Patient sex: M
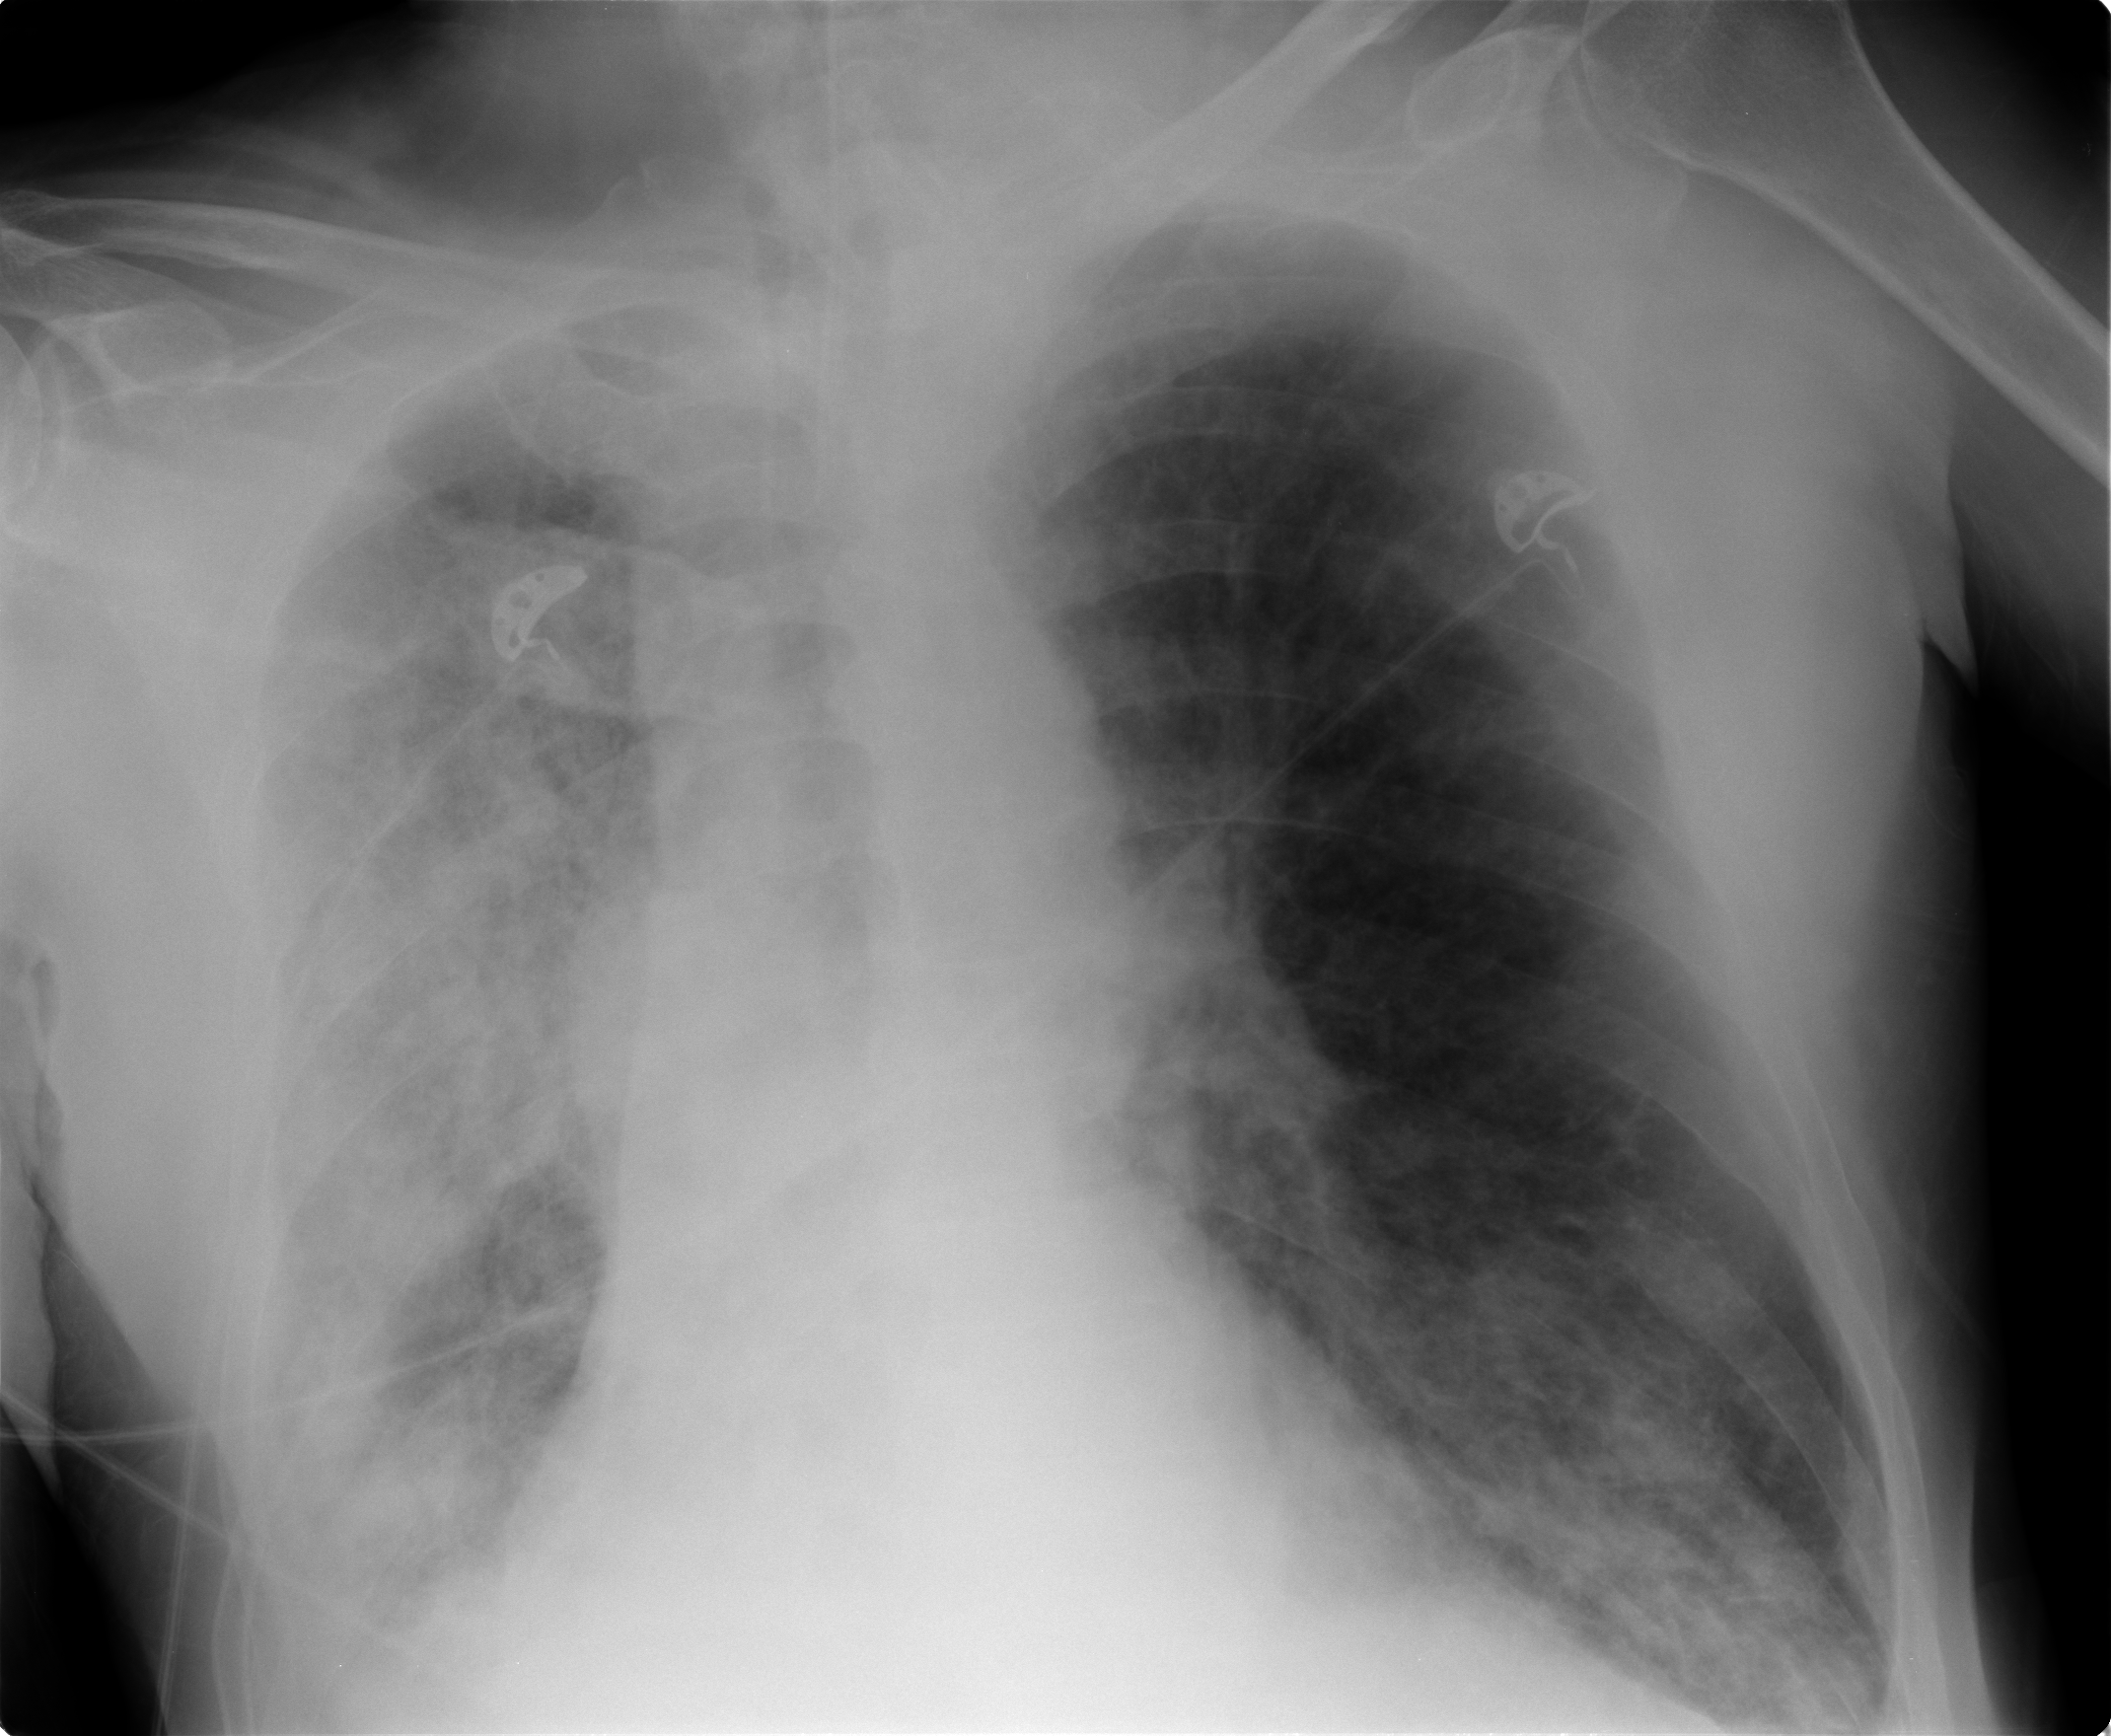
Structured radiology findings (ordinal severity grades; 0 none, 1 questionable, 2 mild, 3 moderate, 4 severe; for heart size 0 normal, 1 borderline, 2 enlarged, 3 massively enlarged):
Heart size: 0
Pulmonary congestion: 0
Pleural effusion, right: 0
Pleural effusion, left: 0
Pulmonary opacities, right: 4
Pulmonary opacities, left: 2
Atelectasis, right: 4
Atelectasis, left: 1